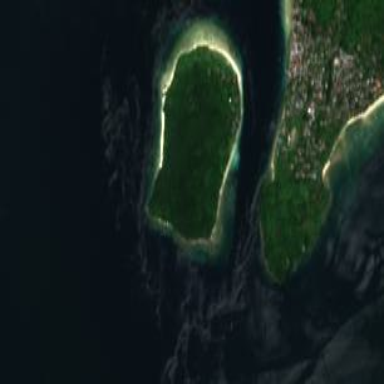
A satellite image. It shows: Islet located along the natural coastline.